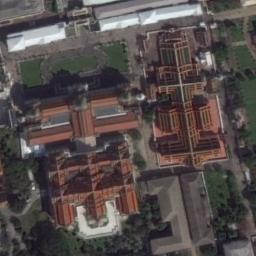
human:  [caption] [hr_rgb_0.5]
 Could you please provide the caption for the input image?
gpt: The orange palace has a cross-shaped palace and a other palace with some towers .

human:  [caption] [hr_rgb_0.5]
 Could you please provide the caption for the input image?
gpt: Half of the roof of this palace is red .

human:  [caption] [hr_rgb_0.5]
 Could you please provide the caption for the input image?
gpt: The palace is on the grass next to some trees .

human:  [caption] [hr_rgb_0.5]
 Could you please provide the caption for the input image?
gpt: There are many trees of different sizes beside the palace .

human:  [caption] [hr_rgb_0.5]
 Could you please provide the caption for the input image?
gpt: There are some green lawns beside the brown palace .